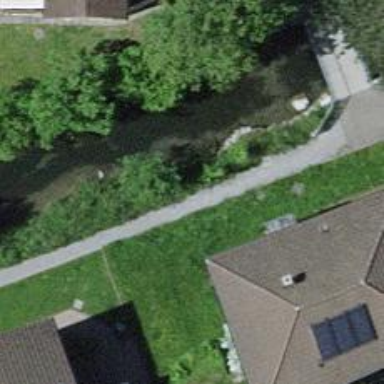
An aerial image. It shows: Path with fine gravel surface.